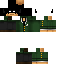
A male human skin with medium skin, wearing brown long hair dressed in a green suit and brown pants, featuring a closed mouth.